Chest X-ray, AP view. Patient: 29 years old, sex F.
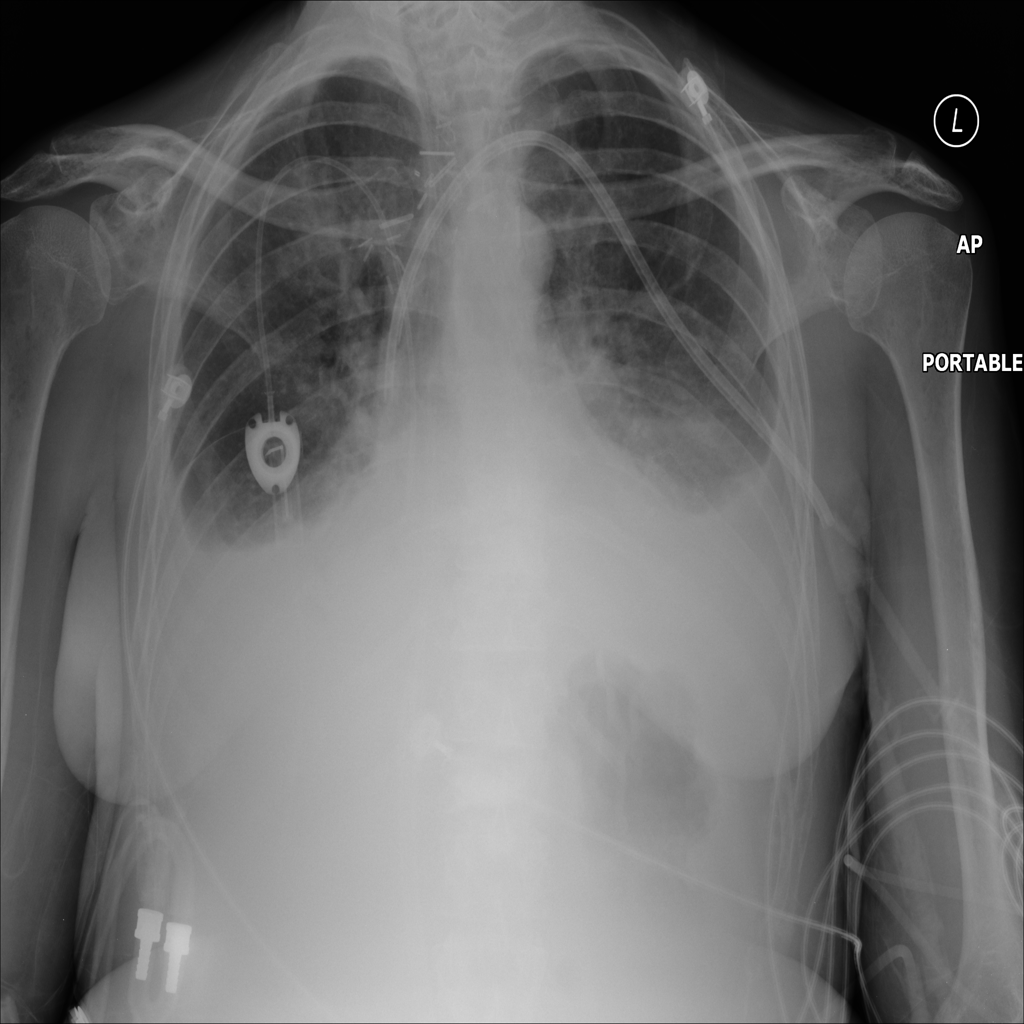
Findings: Effusion